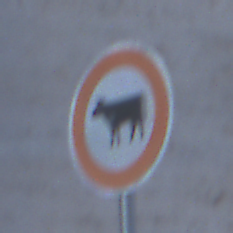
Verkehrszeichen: VerbotViehtrieb
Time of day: SunriseSunset
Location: Outdoor (Urban)
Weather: Clear
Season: NotSpecified
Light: Natural